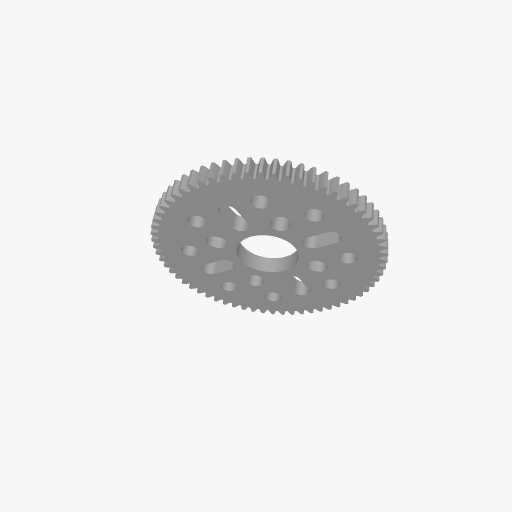
Part: HubMountAcetalGear64T